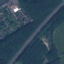
Land use / land cover: Highway